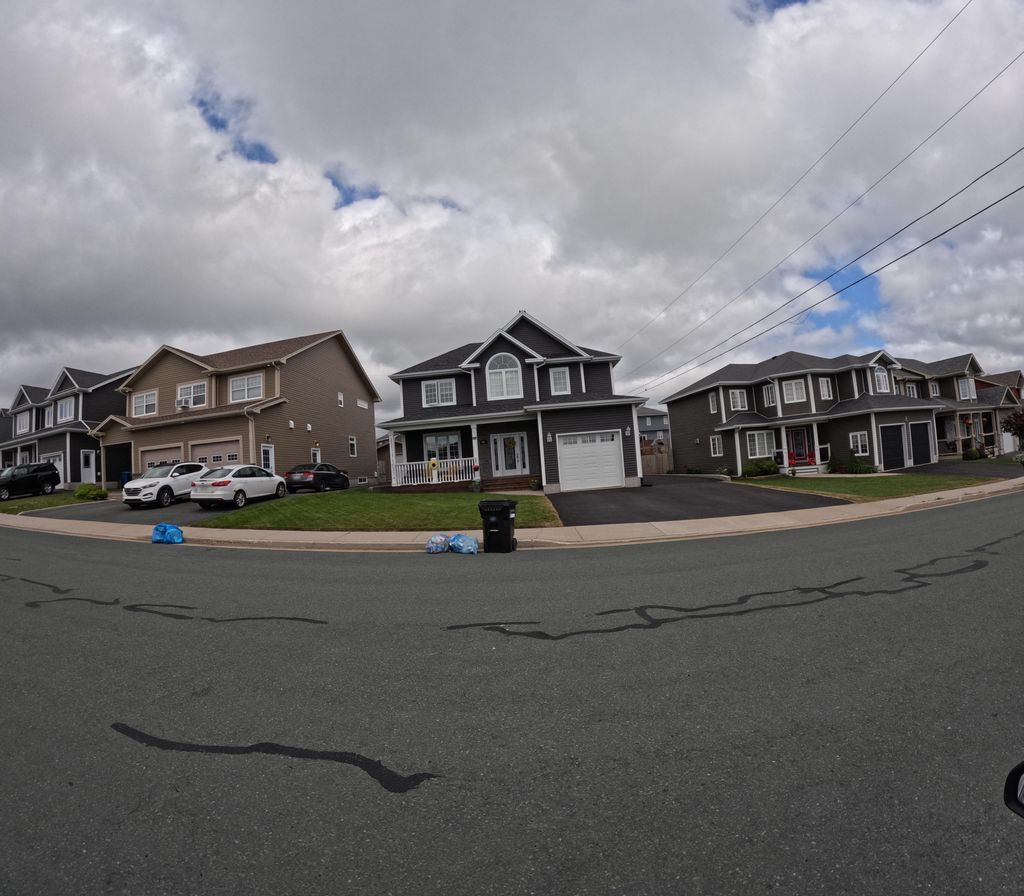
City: st_johns